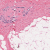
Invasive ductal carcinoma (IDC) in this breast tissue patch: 0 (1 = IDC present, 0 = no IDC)